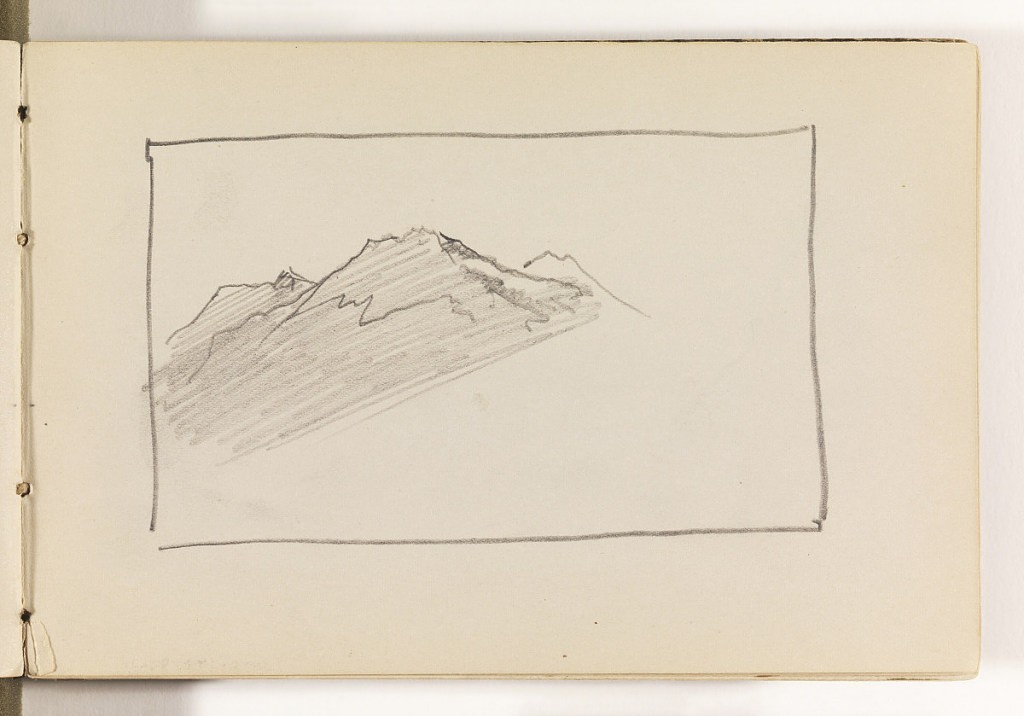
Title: Unfinished Study of Mountains
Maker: William Trost Richards, American, 1833–1905
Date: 1870–85
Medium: Graphite on cream wove paper, bound
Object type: Sketchbook folio
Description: Border enclosing unfinished sketch of three mountain peaks.